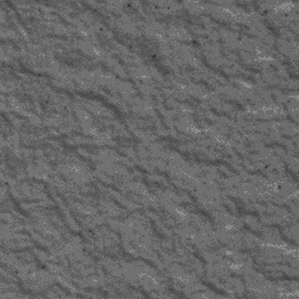
Label: frost